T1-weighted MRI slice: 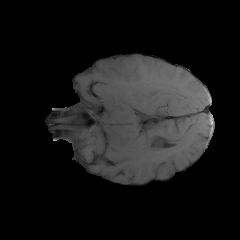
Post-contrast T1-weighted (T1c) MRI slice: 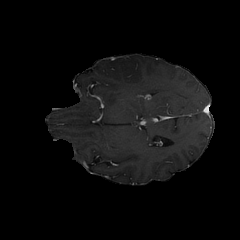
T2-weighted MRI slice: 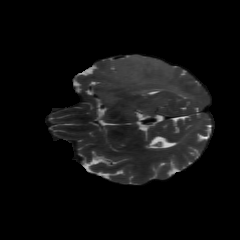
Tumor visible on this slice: yes